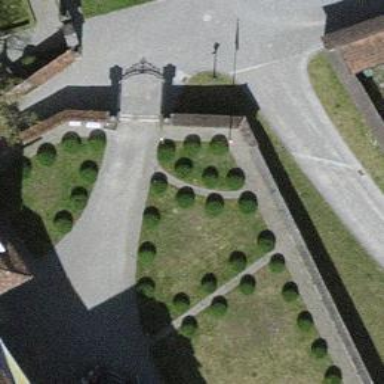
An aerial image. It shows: Gate.